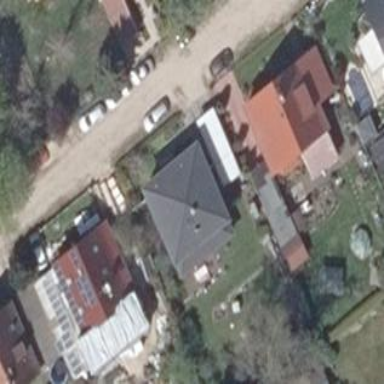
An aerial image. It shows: Detached building.